Question: I have an 'MDI-Parent' form name 'frmMain' where I load lots of child forms in.
has a Menu on the top which covers a space about say 1000*25. When child forms load, they can be born in any location of , and sometimes they go behind the menu.
Is there a way to make think the space under this menu should not be used (Something like form region)? Or I should explicitly tell the child forms to be located below 'height=25'?

the blue portion is a menu and above it, the red portion is a panel.
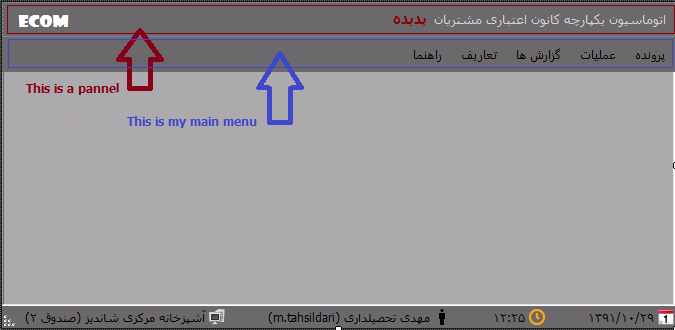
Answer: I don't know if this is convenient for you, but you could add a 'Panel/FlowLayoutPanel' to your Mdi window in the desired child forms space and add the forms to the panel like this :
'''
Form frm = New Form();
frm.TopLevel = False;
frm.Show();
FlowLayoutPanel1.Controls.Add(frm);
'''
Set the 'FlowLayoutPanel.BackColor' to 'Transparent' so it looks like an mdi container.